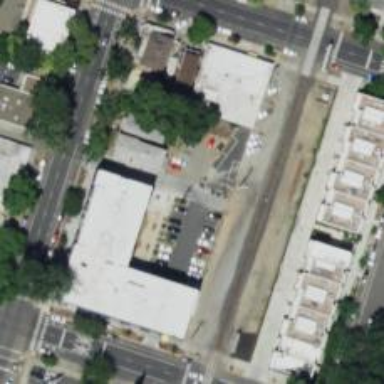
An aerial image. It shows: Alley classified as service road.